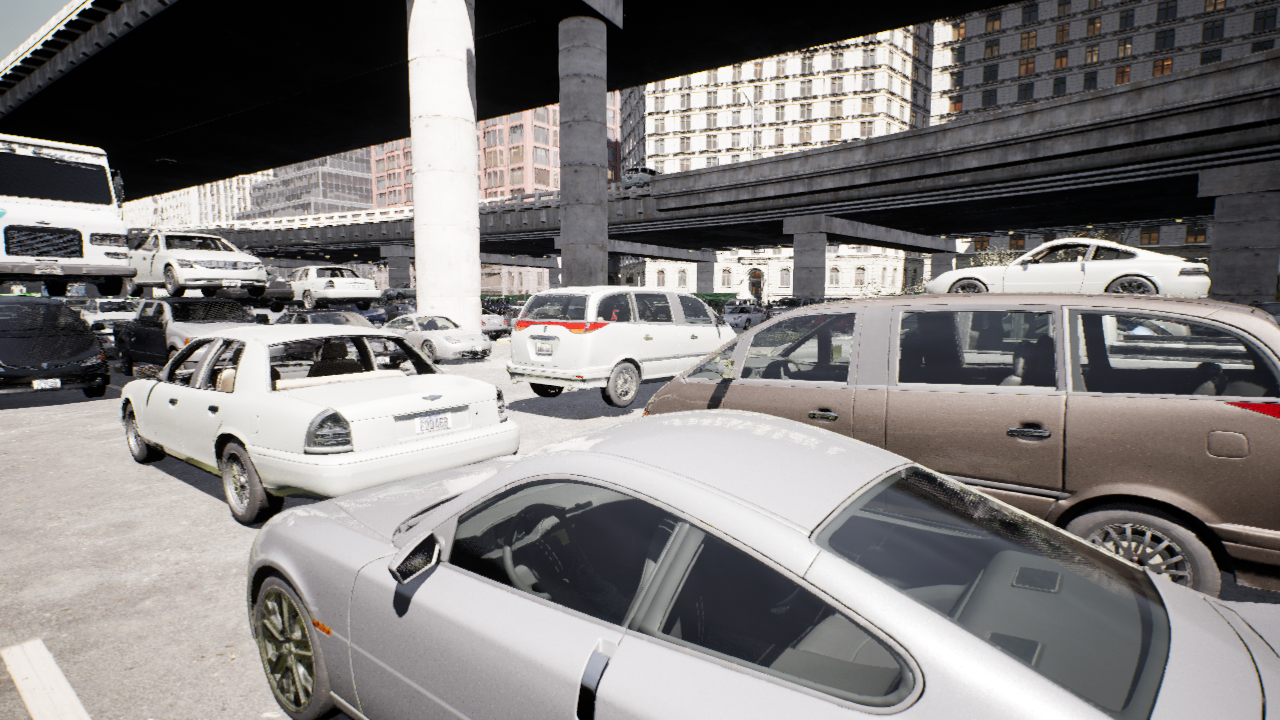
Venue: arterial
Lighting: clear day
Vehicle rig: minivan